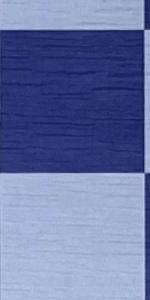
Label: Empty